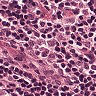
Metastatic tissue present: no